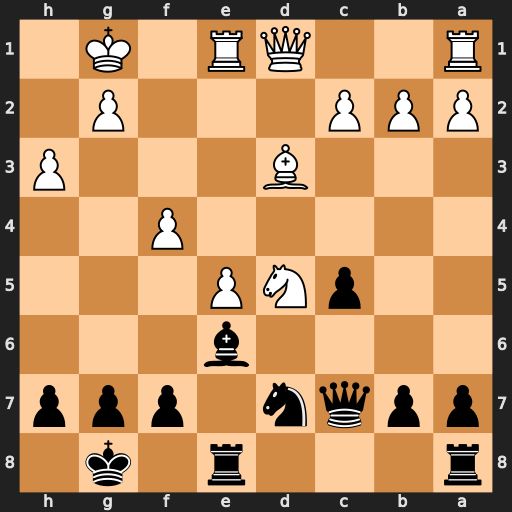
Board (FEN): r3r1k1/ppqn1ppp/4b3/2pNP3/5P2/3B3P/PPP3P1/R2QR1K1
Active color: b
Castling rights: -
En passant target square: -
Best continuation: Bxd5 Bxh7+ Kxh7